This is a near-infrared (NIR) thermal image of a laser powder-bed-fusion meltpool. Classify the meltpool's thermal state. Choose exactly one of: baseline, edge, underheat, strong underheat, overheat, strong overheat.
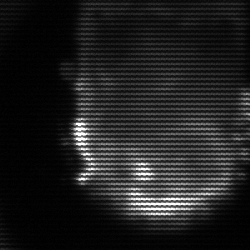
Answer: baseline